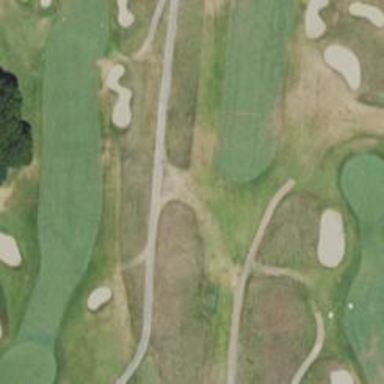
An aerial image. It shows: Path for both roads and golfers.